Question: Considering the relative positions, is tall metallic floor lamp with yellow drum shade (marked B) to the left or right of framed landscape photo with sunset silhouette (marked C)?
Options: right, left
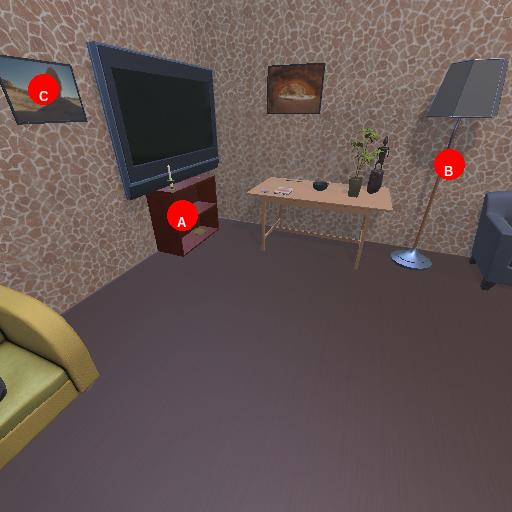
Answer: right